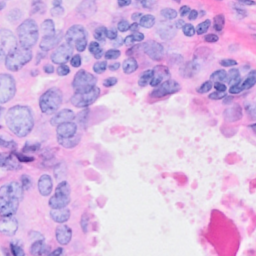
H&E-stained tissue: Breast